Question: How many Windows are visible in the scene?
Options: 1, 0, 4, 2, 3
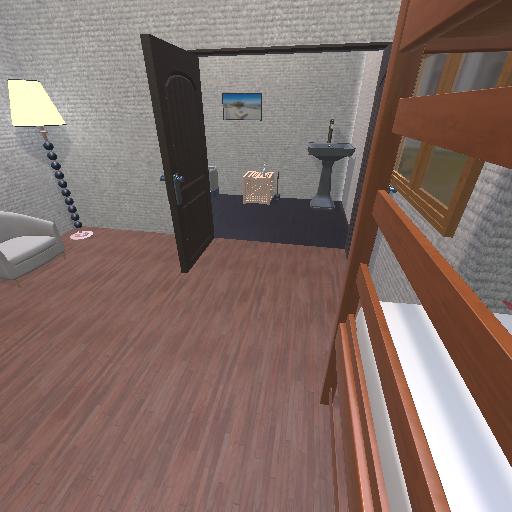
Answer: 1